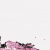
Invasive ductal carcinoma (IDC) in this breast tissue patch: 0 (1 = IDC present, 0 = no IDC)